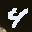
Label: 4